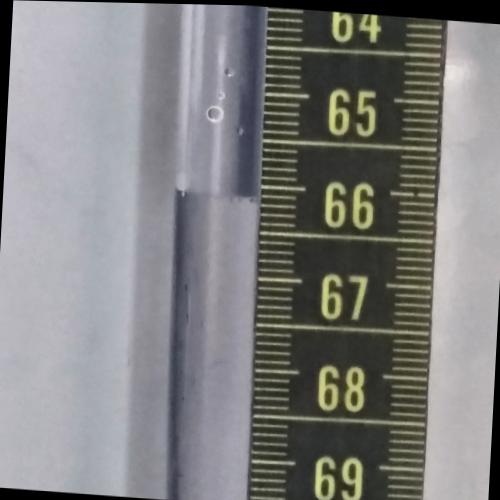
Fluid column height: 66.1 cm